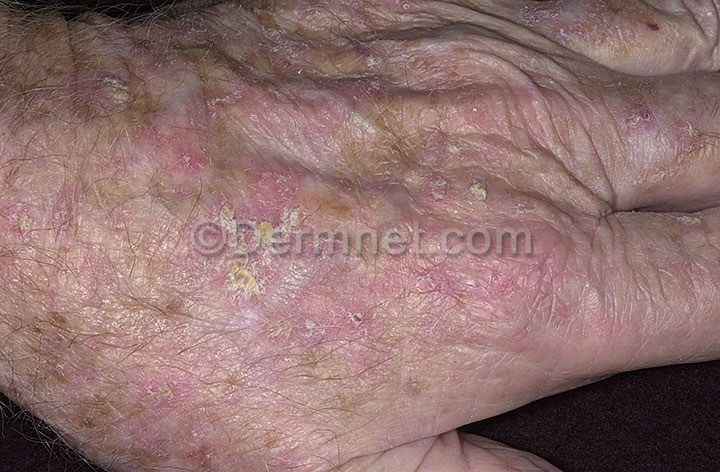
Disease: Actinic Keratosis Basal Cell Carcinoma and other Malignant Lesions